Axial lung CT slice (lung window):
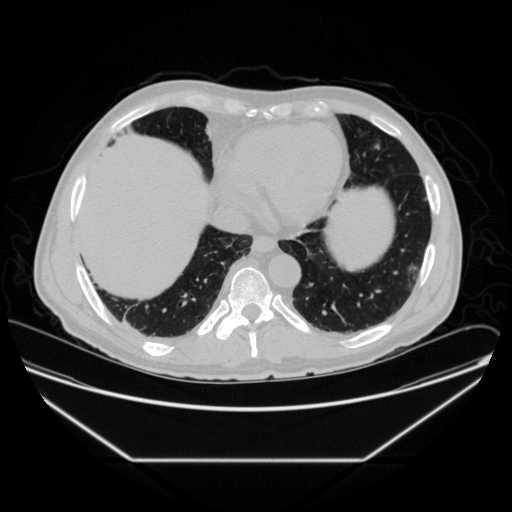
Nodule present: no